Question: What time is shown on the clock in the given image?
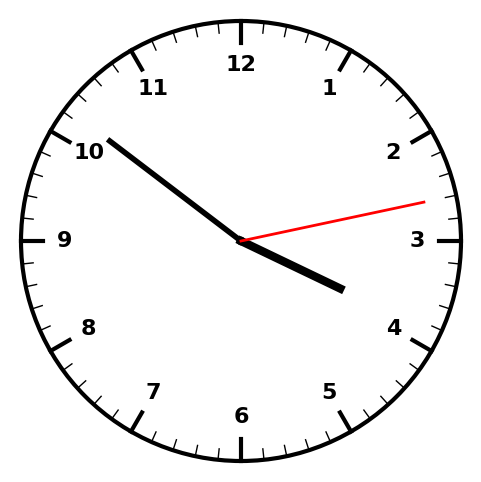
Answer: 03:51:13